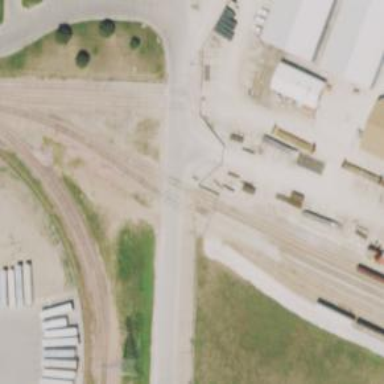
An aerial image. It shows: Railway level crossing.